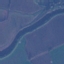
Land use / land cover class: River